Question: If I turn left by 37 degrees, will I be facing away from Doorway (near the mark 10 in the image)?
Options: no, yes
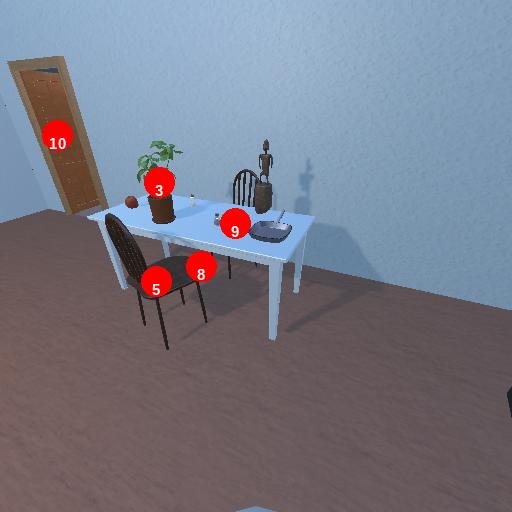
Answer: no